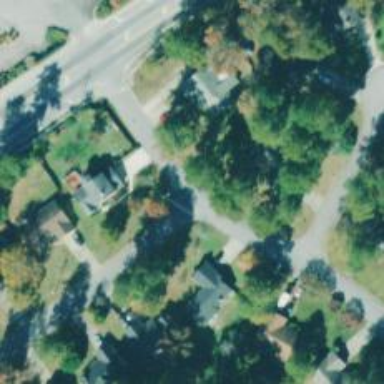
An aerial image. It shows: Smooth asphalt road in residential area.